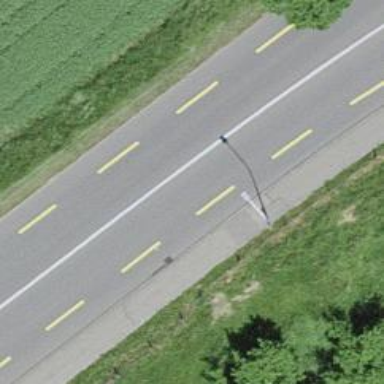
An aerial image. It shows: Secondary road with asphalt surface and designated cycle lane.